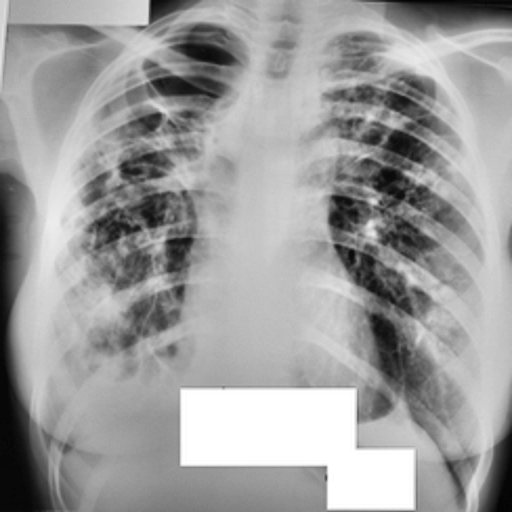
Finding: TUBERCULOSIS